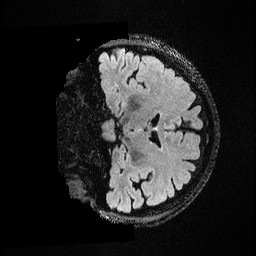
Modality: FLAIR
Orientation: coronal
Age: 38
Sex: female
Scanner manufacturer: ge
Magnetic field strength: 3 T
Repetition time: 4.802 s
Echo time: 0.1172 s